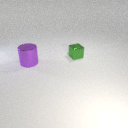
large purple metal cylinder to the left of small green metal cube